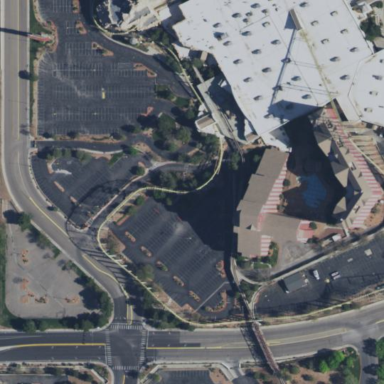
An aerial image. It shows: Building designated as casino.